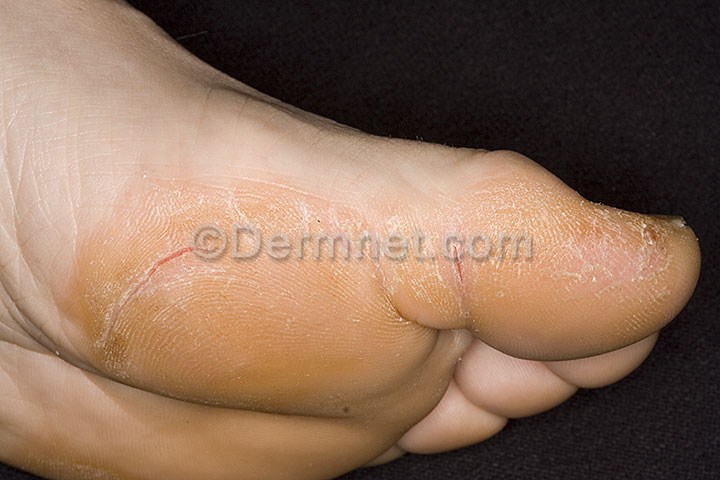
Disease: Psoriasis pictures Lichen Planus and related diseases